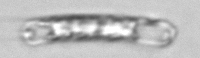
Label: Guinardia_striata